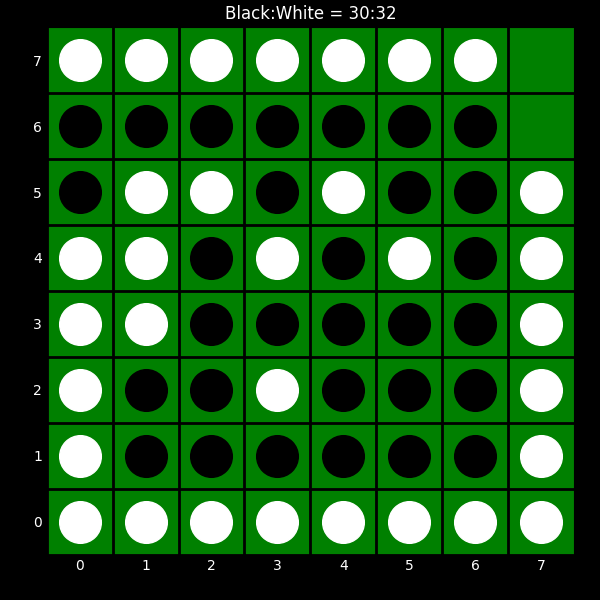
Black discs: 30
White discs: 32